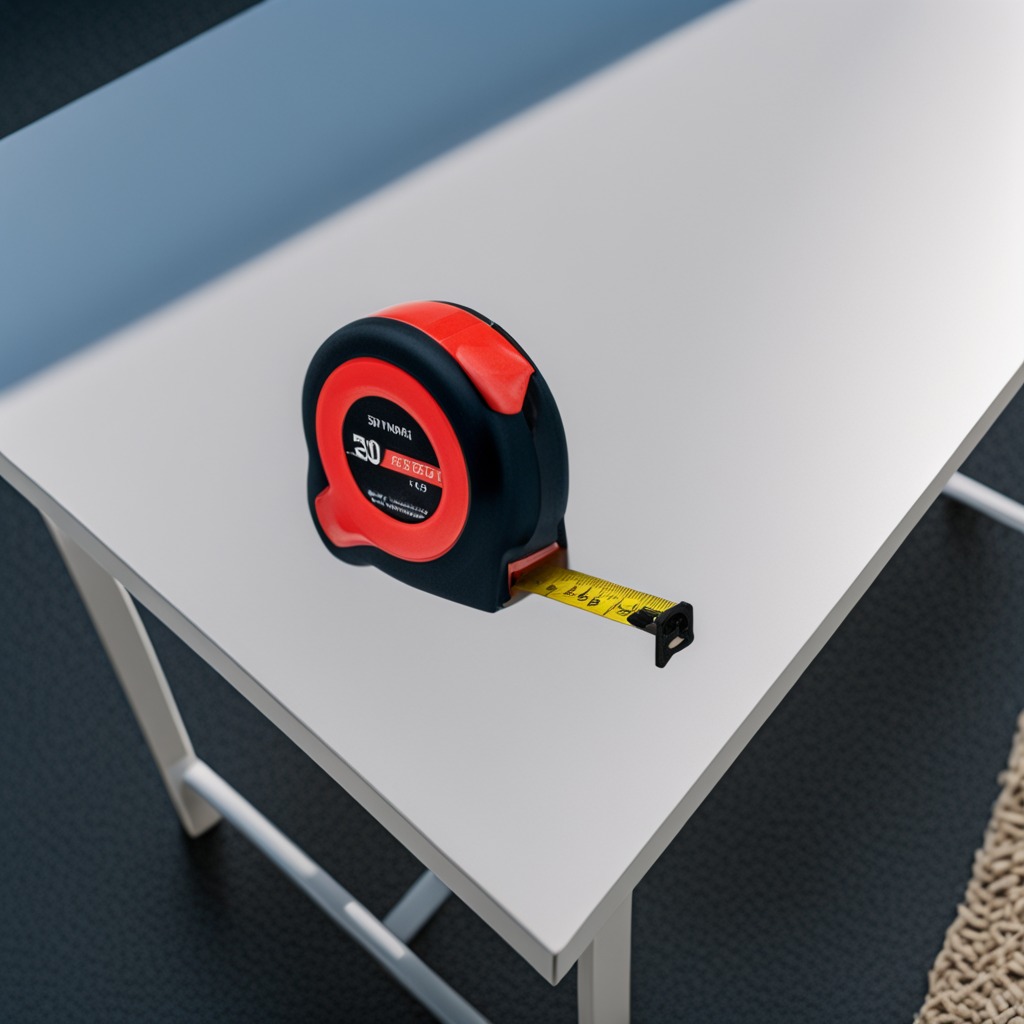
A measuring tape is lying on the table.